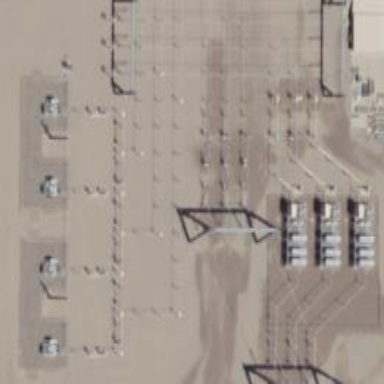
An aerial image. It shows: Switch used for power control.